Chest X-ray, PA view. Patient: 44 years old, sex M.
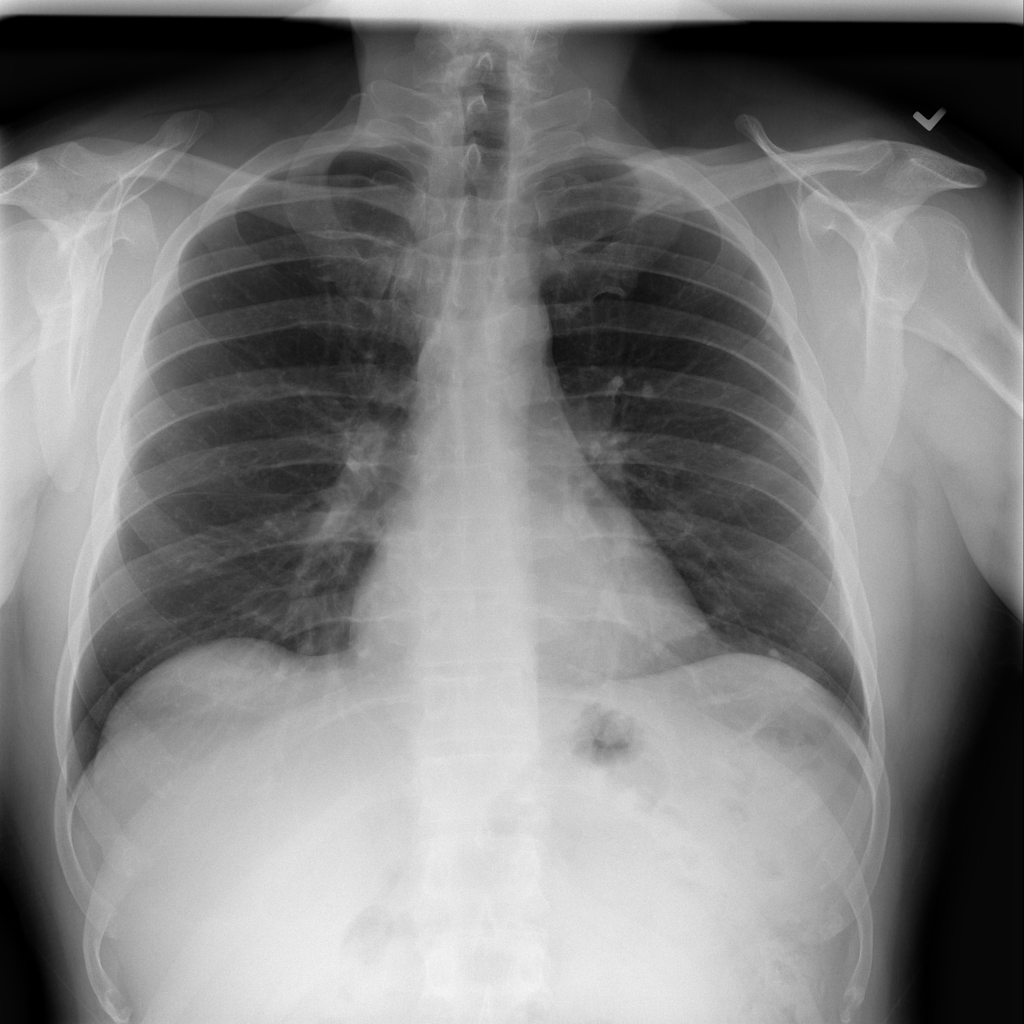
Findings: No Finding